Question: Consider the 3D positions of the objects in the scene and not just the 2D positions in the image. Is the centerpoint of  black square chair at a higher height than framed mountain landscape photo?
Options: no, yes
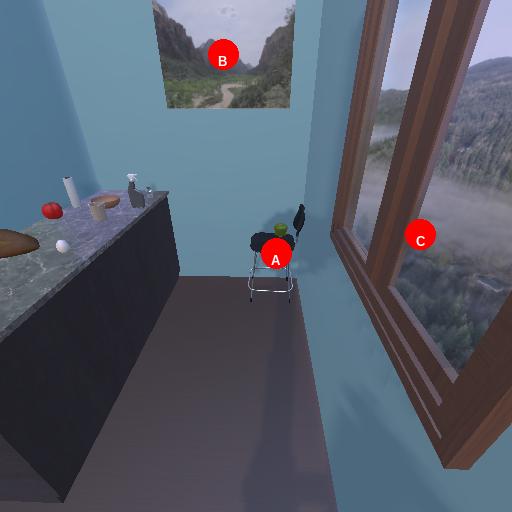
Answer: no